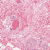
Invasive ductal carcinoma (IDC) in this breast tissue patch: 0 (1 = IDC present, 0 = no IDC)